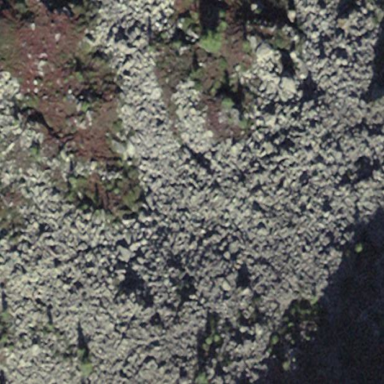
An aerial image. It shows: Scree landscape.